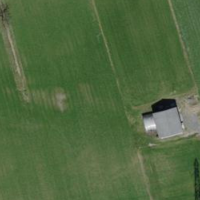
EUNIS habitat code: 52
Species observed at this site:
Delichon urbicum